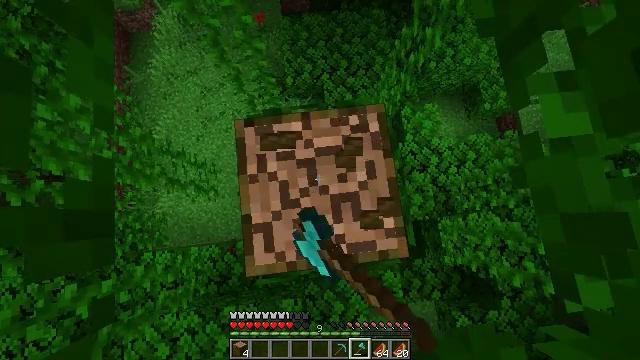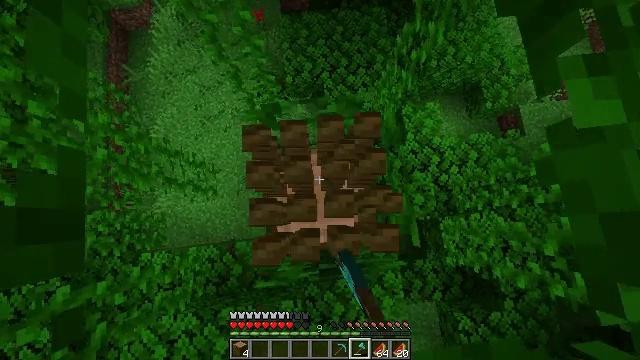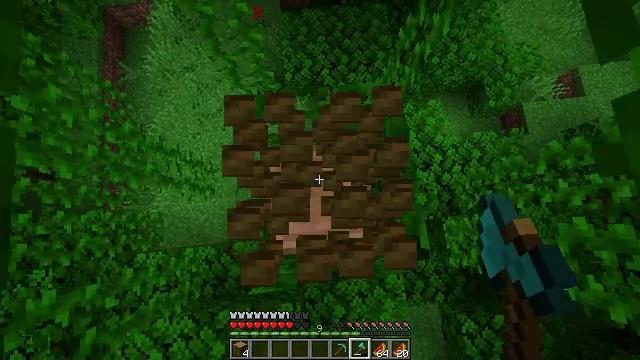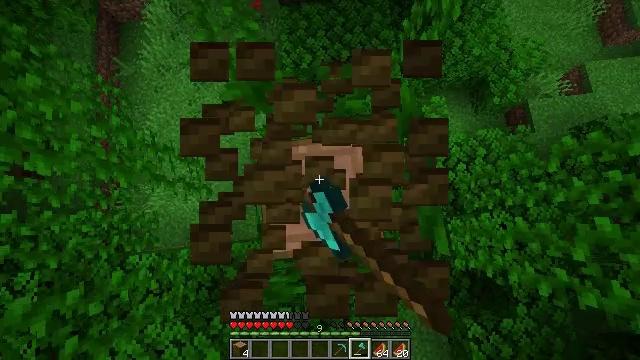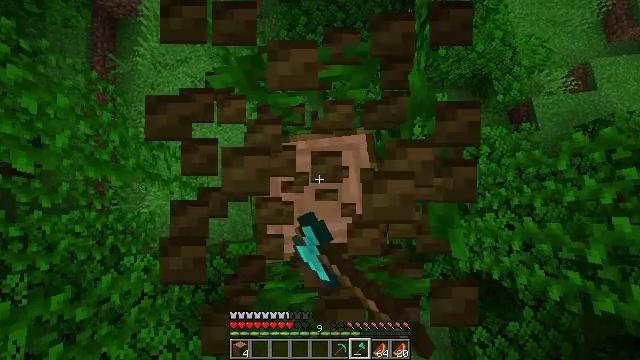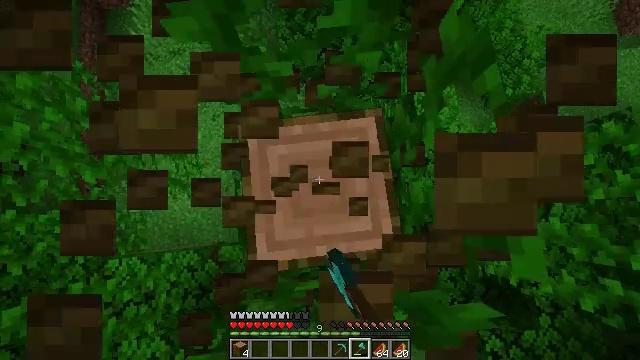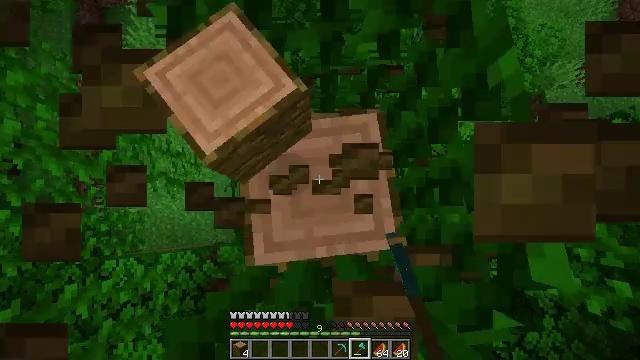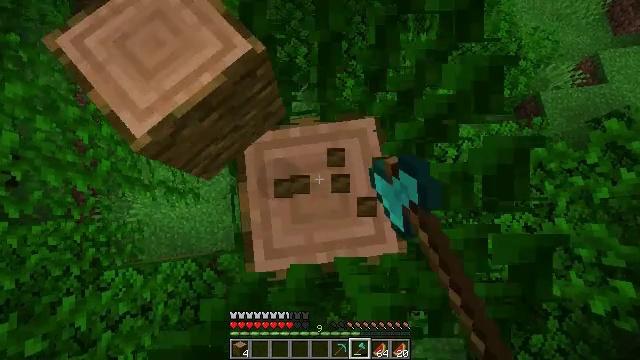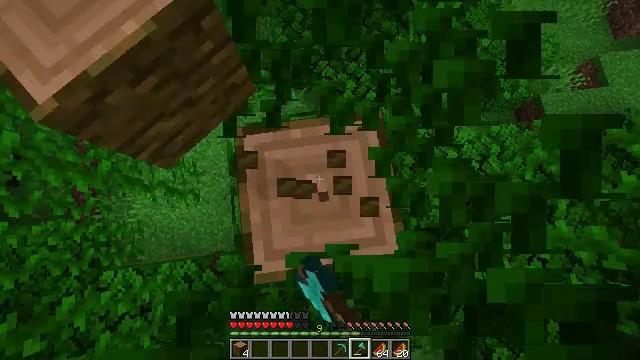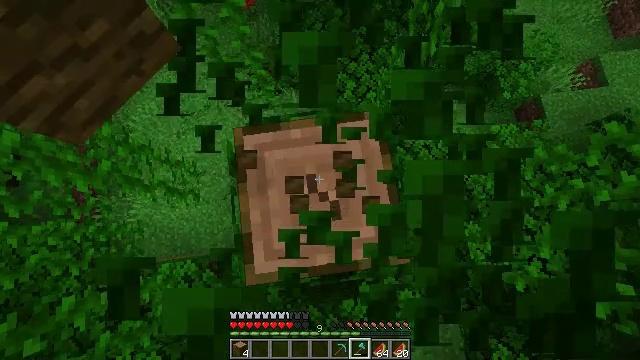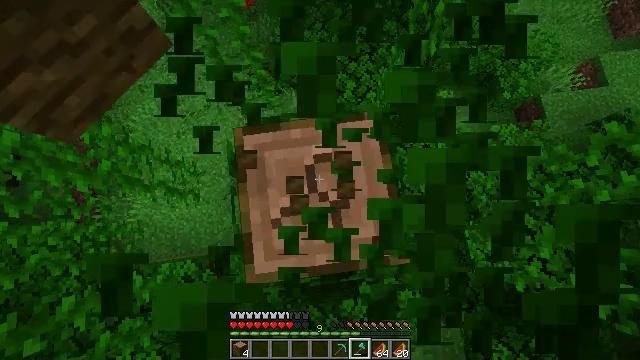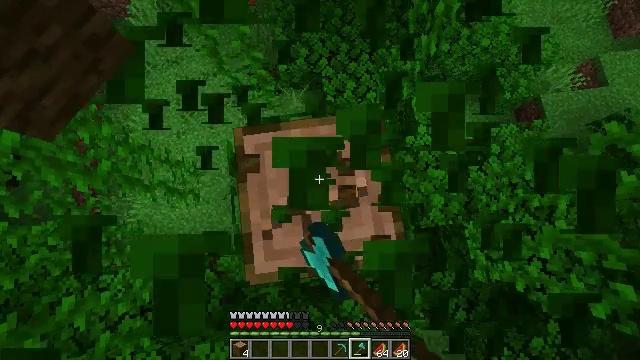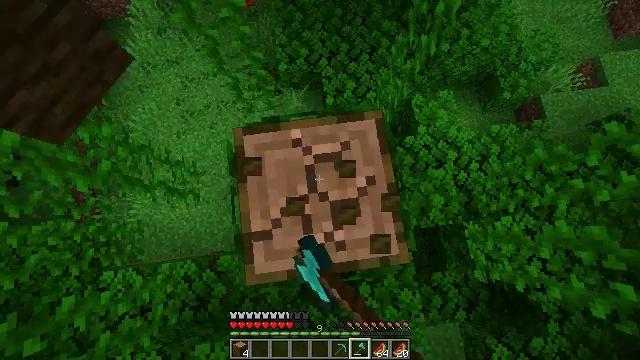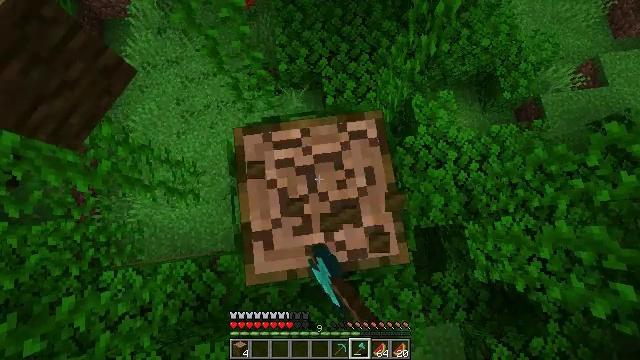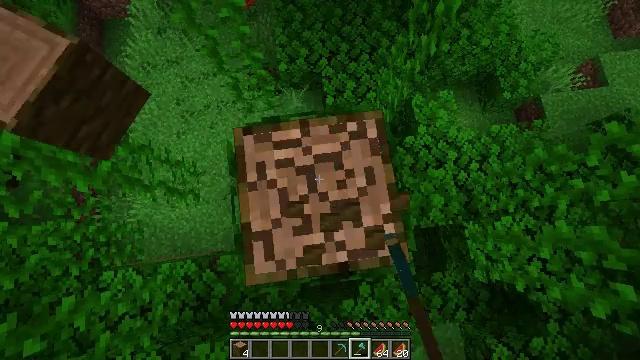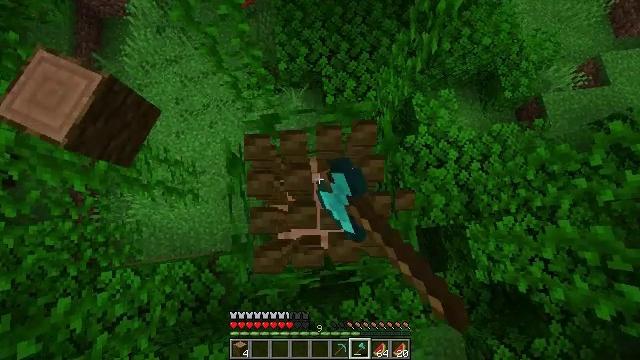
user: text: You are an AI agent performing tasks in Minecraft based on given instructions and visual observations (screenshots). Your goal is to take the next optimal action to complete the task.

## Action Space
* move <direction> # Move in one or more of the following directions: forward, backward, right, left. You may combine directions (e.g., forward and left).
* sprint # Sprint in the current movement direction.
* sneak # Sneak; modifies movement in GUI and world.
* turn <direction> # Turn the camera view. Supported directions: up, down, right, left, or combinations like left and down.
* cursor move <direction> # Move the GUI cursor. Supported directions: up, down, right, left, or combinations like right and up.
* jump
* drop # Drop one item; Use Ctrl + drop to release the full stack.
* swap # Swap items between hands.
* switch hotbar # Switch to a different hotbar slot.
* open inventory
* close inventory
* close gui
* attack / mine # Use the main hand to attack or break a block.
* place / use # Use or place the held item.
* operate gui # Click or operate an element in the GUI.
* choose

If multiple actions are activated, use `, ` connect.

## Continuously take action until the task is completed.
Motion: motion action
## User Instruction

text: Break the jungle log to gather wood.
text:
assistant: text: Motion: attack / mine
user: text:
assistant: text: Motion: attack / mine
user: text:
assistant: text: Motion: attack / mine
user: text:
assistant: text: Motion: attack / mine
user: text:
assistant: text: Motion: attack / mine
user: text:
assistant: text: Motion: attack / mine
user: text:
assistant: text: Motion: turn right and up, attack / mine
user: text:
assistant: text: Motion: attack / mine
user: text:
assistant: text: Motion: attack / mine
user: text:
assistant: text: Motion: attack / mine
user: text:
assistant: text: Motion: attack / mine
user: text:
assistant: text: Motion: attack / mine
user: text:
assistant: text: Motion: attack / mine
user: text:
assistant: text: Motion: attack / mine
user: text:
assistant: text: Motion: attack / mine
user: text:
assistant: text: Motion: attack / mine
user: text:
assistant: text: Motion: attack / mine
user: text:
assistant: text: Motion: turn down, attack / mine
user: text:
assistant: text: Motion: turn left and down, attack / mine
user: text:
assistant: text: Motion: attack / mine
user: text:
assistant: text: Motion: attack / mine
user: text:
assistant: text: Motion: attack / mine
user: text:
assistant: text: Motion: attack / mine
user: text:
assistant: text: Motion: turn left, attack / mine
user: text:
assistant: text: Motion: turn left, attack / mine
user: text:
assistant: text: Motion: attack / mine
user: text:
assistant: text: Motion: attack / mine
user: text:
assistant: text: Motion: attack / mine
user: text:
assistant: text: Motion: attack / mine
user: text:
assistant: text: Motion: attack / mine